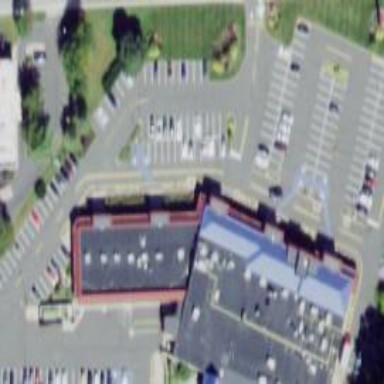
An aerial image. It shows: Post office.